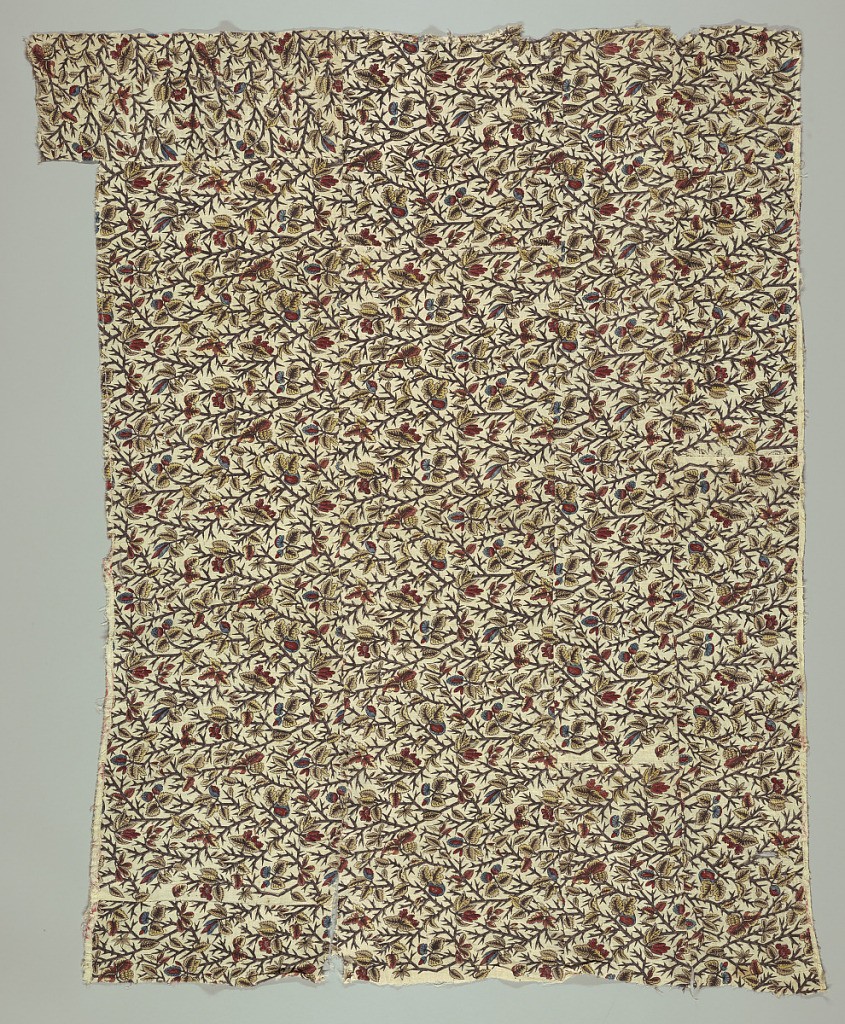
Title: Textile
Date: late 18th century
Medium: cotton Technique: relief printed on plain weave
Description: Closely-set pattern of a thorn bush with leaves and berries. Pattern outlined in black, thorn branches in violet, leaves and berries in yellow, red, and blue. Natural cotton ground.